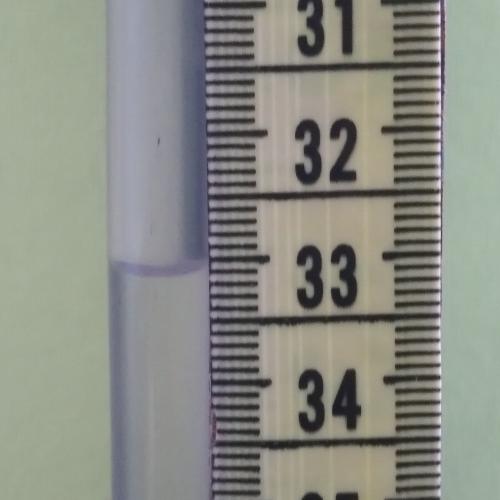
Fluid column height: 33.1 cm